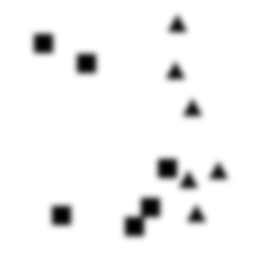
Squares: 6
Triangles: 6
Stars: 0
Total shapes: 12